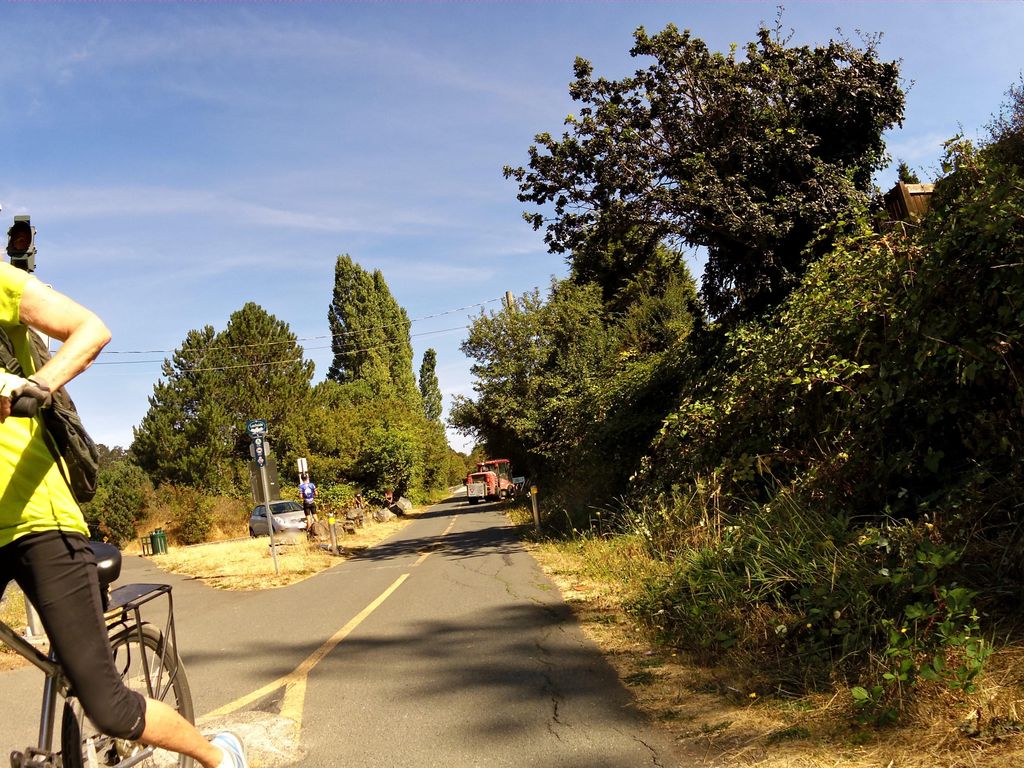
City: victoria